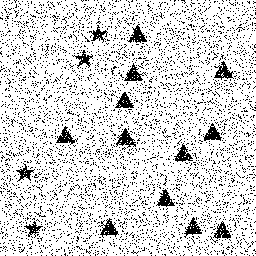
Squares: 0
Triangles: 12
Stars: 4
Total shapes: 16